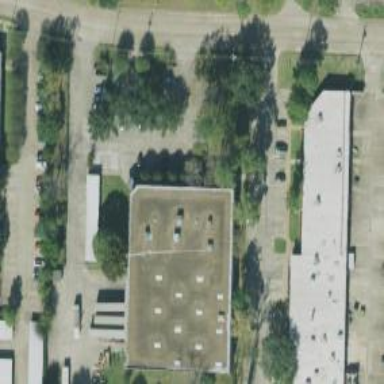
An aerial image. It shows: Office building.